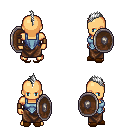
a pixel art fantasy rpg character, male body template, human, tanned skin, blue vest, robe skirt, white mohawk hairstyle, leather bracers, brown slippers, shield, four views (front, back, left, right), 2x2 character sprite sheet, small pixel art, hard edges, no anti-aliasing